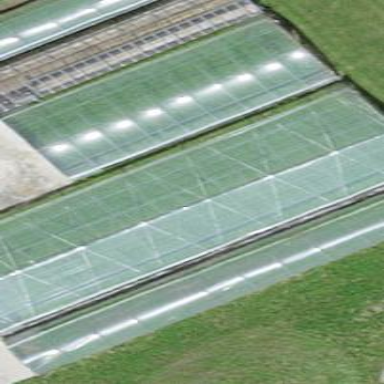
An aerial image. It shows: Greenhouse.